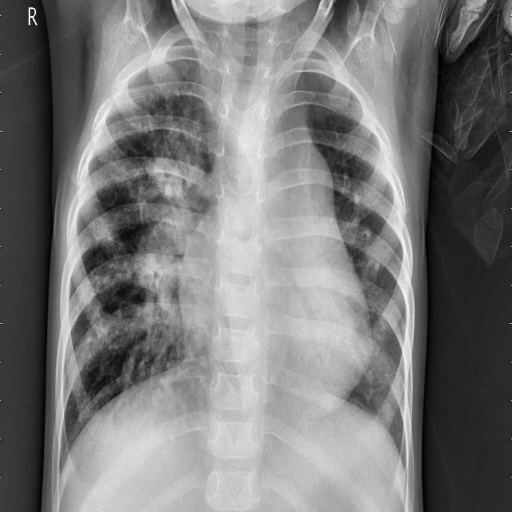
Finding: PNEUMONIA